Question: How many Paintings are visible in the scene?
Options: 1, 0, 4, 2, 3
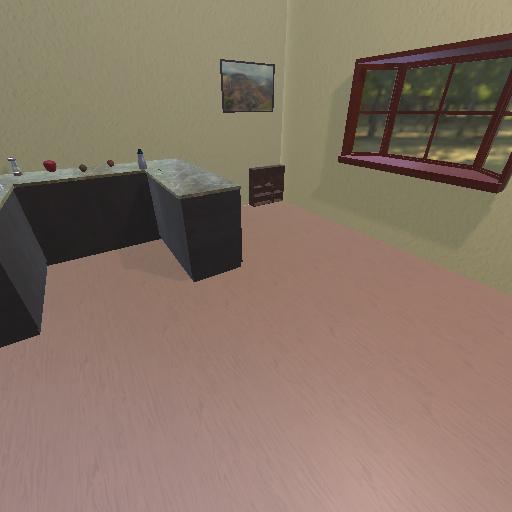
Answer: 1